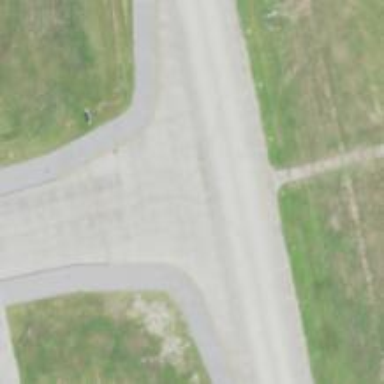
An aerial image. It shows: View of taxiway at the airport.